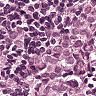
Metastatic tissue present: yes